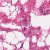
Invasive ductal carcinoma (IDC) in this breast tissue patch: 0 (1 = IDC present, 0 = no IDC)